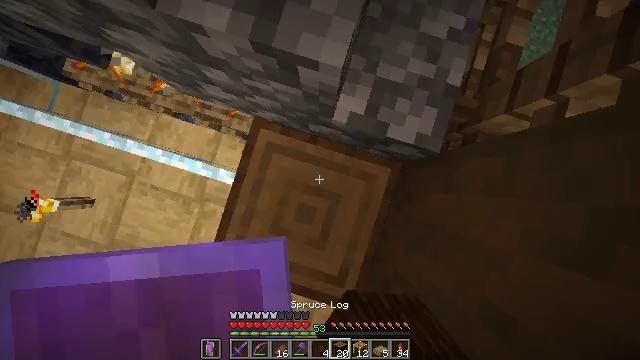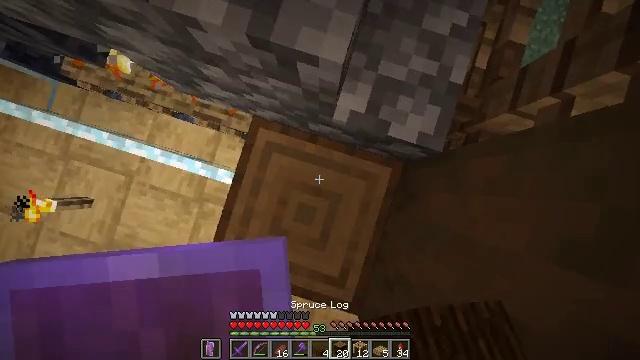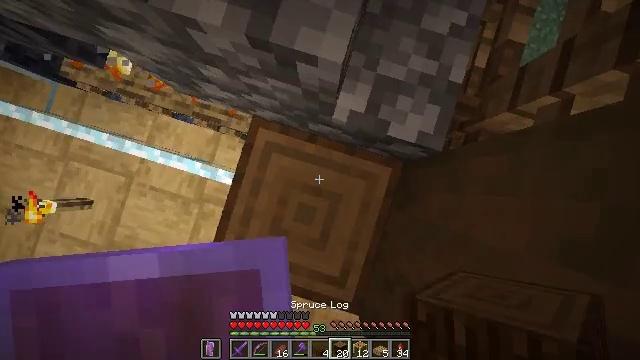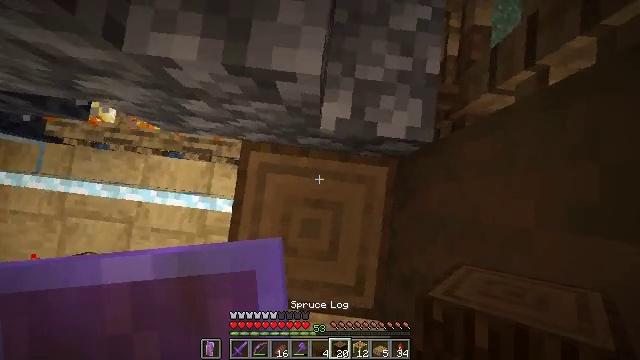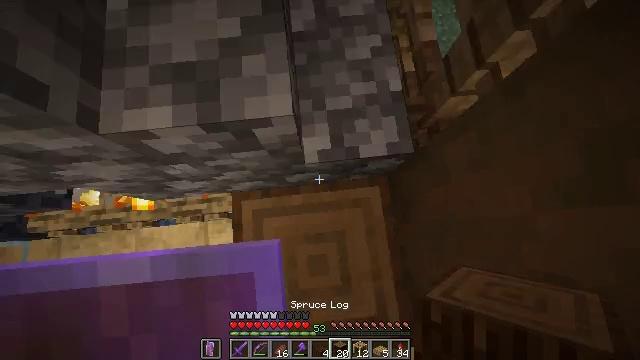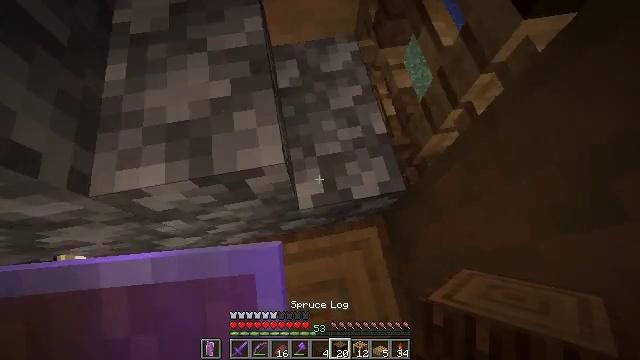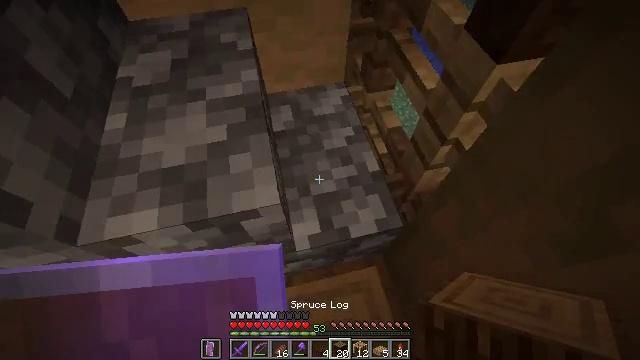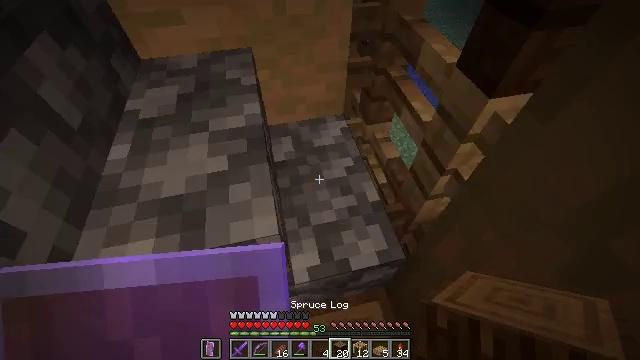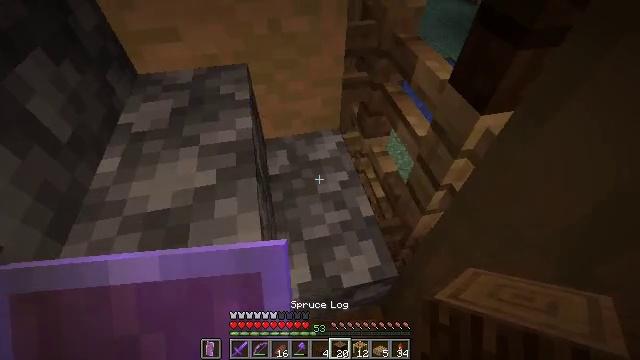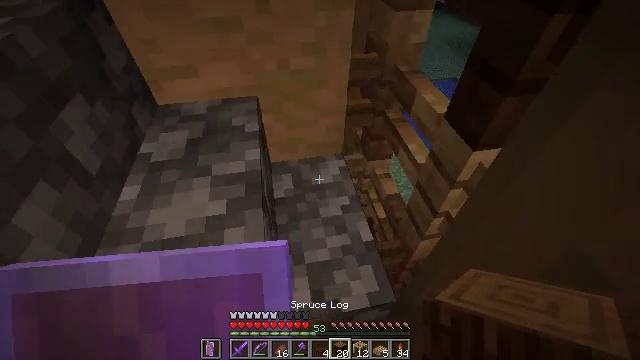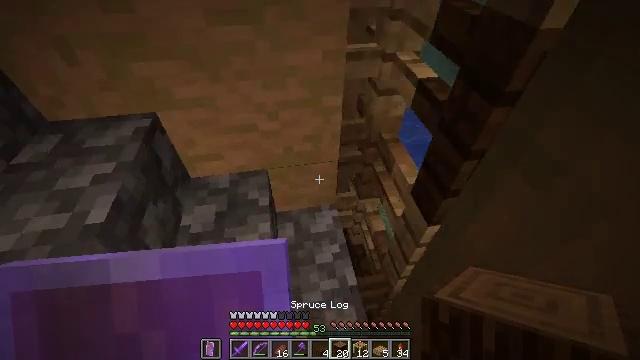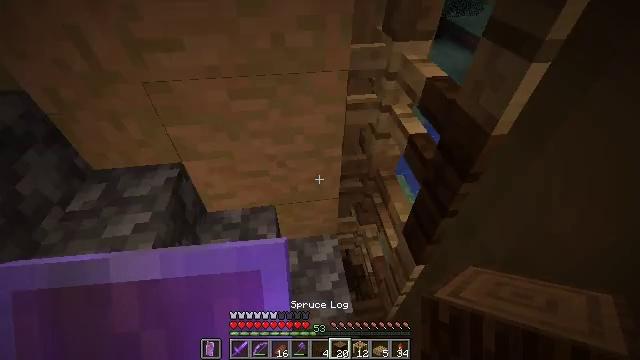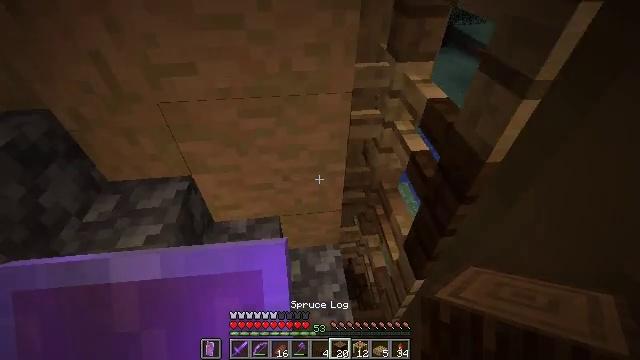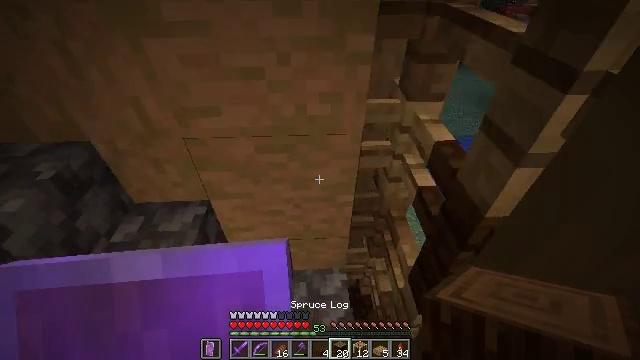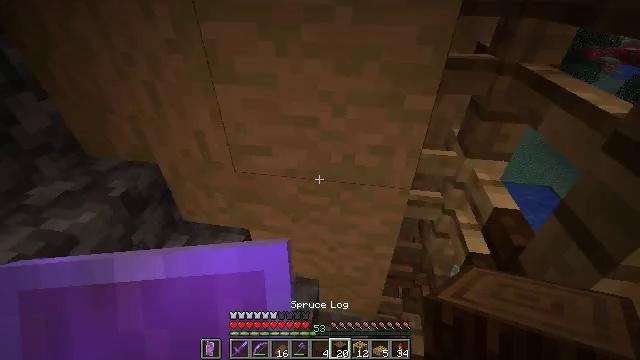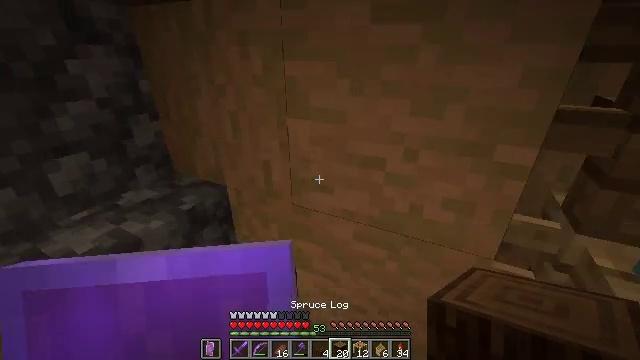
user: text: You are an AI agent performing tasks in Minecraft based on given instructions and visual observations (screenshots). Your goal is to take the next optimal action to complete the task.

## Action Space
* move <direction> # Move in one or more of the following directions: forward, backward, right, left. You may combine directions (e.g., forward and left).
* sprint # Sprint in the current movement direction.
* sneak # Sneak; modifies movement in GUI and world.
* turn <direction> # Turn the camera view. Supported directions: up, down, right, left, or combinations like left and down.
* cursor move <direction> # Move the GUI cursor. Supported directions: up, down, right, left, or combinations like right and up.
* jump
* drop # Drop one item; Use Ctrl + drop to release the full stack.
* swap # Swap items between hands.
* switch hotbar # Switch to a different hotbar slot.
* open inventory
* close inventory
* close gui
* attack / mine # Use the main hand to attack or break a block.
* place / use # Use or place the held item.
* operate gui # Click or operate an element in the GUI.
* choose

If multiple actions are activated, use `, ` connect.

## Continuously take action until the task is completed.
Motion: motion action
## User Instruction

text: Chop down the spruce log.
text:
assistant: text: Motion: no_op
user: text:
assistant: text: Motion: no_op
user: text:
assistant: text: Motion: turn right and up
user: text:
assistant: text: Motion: turn right and up
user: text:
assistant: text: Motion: turn right and up
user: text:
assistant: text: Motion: turn right and up
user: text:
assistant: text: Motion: move forward, turn up
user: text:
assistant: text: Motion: move forward, turn up
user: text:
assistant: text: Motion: move forward, turn left and up, jump
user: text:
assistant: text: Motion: move forward, jump
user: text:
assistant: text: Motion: move forward, turn left and up, jump
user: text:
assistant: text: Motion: move forward, turn left, jump
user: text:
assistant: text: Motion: move forward, turn left and up, jump
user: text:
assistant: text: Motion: move forward, turn left and up
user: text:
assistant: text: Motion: move forward, turn left and up
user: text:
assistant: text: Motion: turn left and up
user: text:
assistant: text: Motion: turn left and up
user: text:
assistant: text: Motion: turn left and up
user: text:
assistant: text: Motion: turn left
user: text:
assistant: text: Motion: turn left
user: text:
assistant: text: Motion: turn left and up
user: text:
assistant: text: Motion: turn left and up
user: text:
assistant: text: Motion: turn left and up
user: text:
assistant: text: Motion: turn left and up
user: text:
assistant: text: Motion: move forward
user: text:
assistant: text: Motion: move forward
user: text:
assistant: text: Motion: move forward
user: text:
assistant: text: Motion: move forward
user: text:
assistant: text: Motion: no_op
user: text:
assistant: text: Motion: no_op